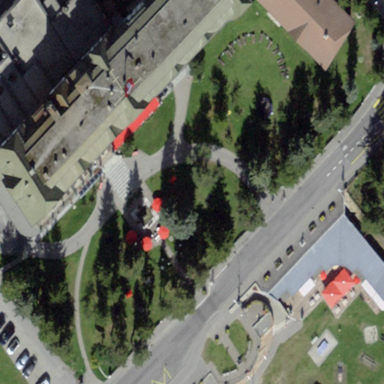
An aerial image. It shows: Park.